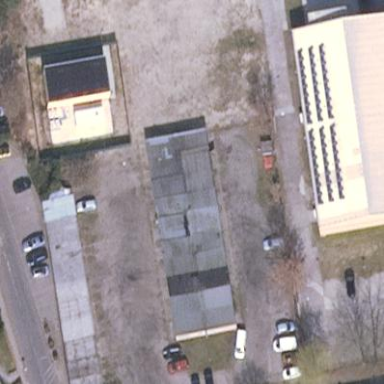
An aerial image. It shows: Garage.